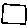
Label: square